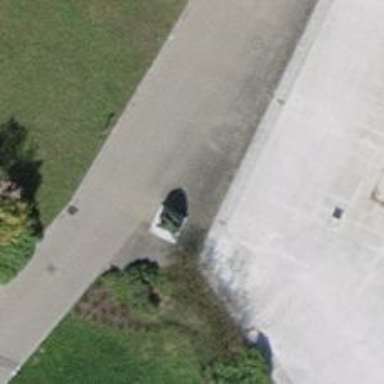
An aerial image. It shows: Brown bench.